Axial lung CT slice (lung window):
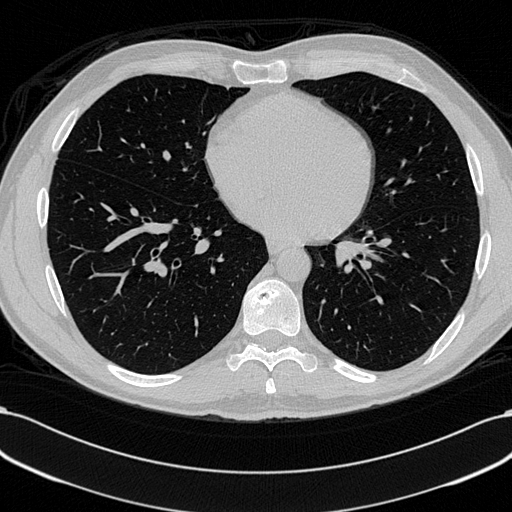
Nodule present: no